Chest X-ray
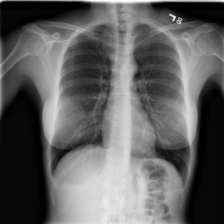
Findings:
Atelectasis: negative
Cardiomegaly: negative
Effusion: positive
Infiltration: negative
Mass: negative
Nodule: negative
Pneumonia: negative
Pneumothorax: negative
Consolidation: negative
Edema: negative
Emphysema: negative
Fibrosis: negative
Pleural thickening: negative
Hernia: negative